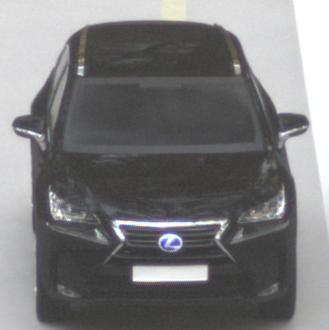
Make: Lexus
Model: NX 300h
Detailed model: NX (AZ1)
Model produced from: 2017/11
Model produced until: 2018/08
Doors: 5
Color: black
Road condition: dry road
Daytime: morning or afternoon
Contrast: low contrast